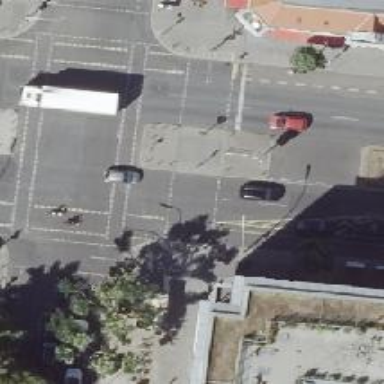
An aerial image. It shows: Secondary road with asphalt surface and kerb separating the cycleway on the right.